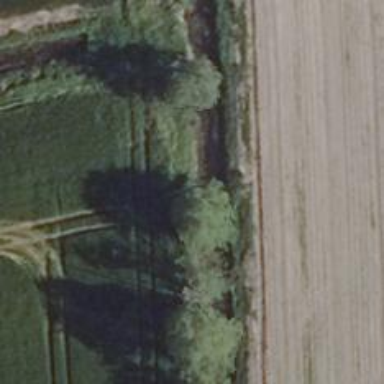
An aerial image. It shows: Row of trees in natural setting.